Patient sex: F
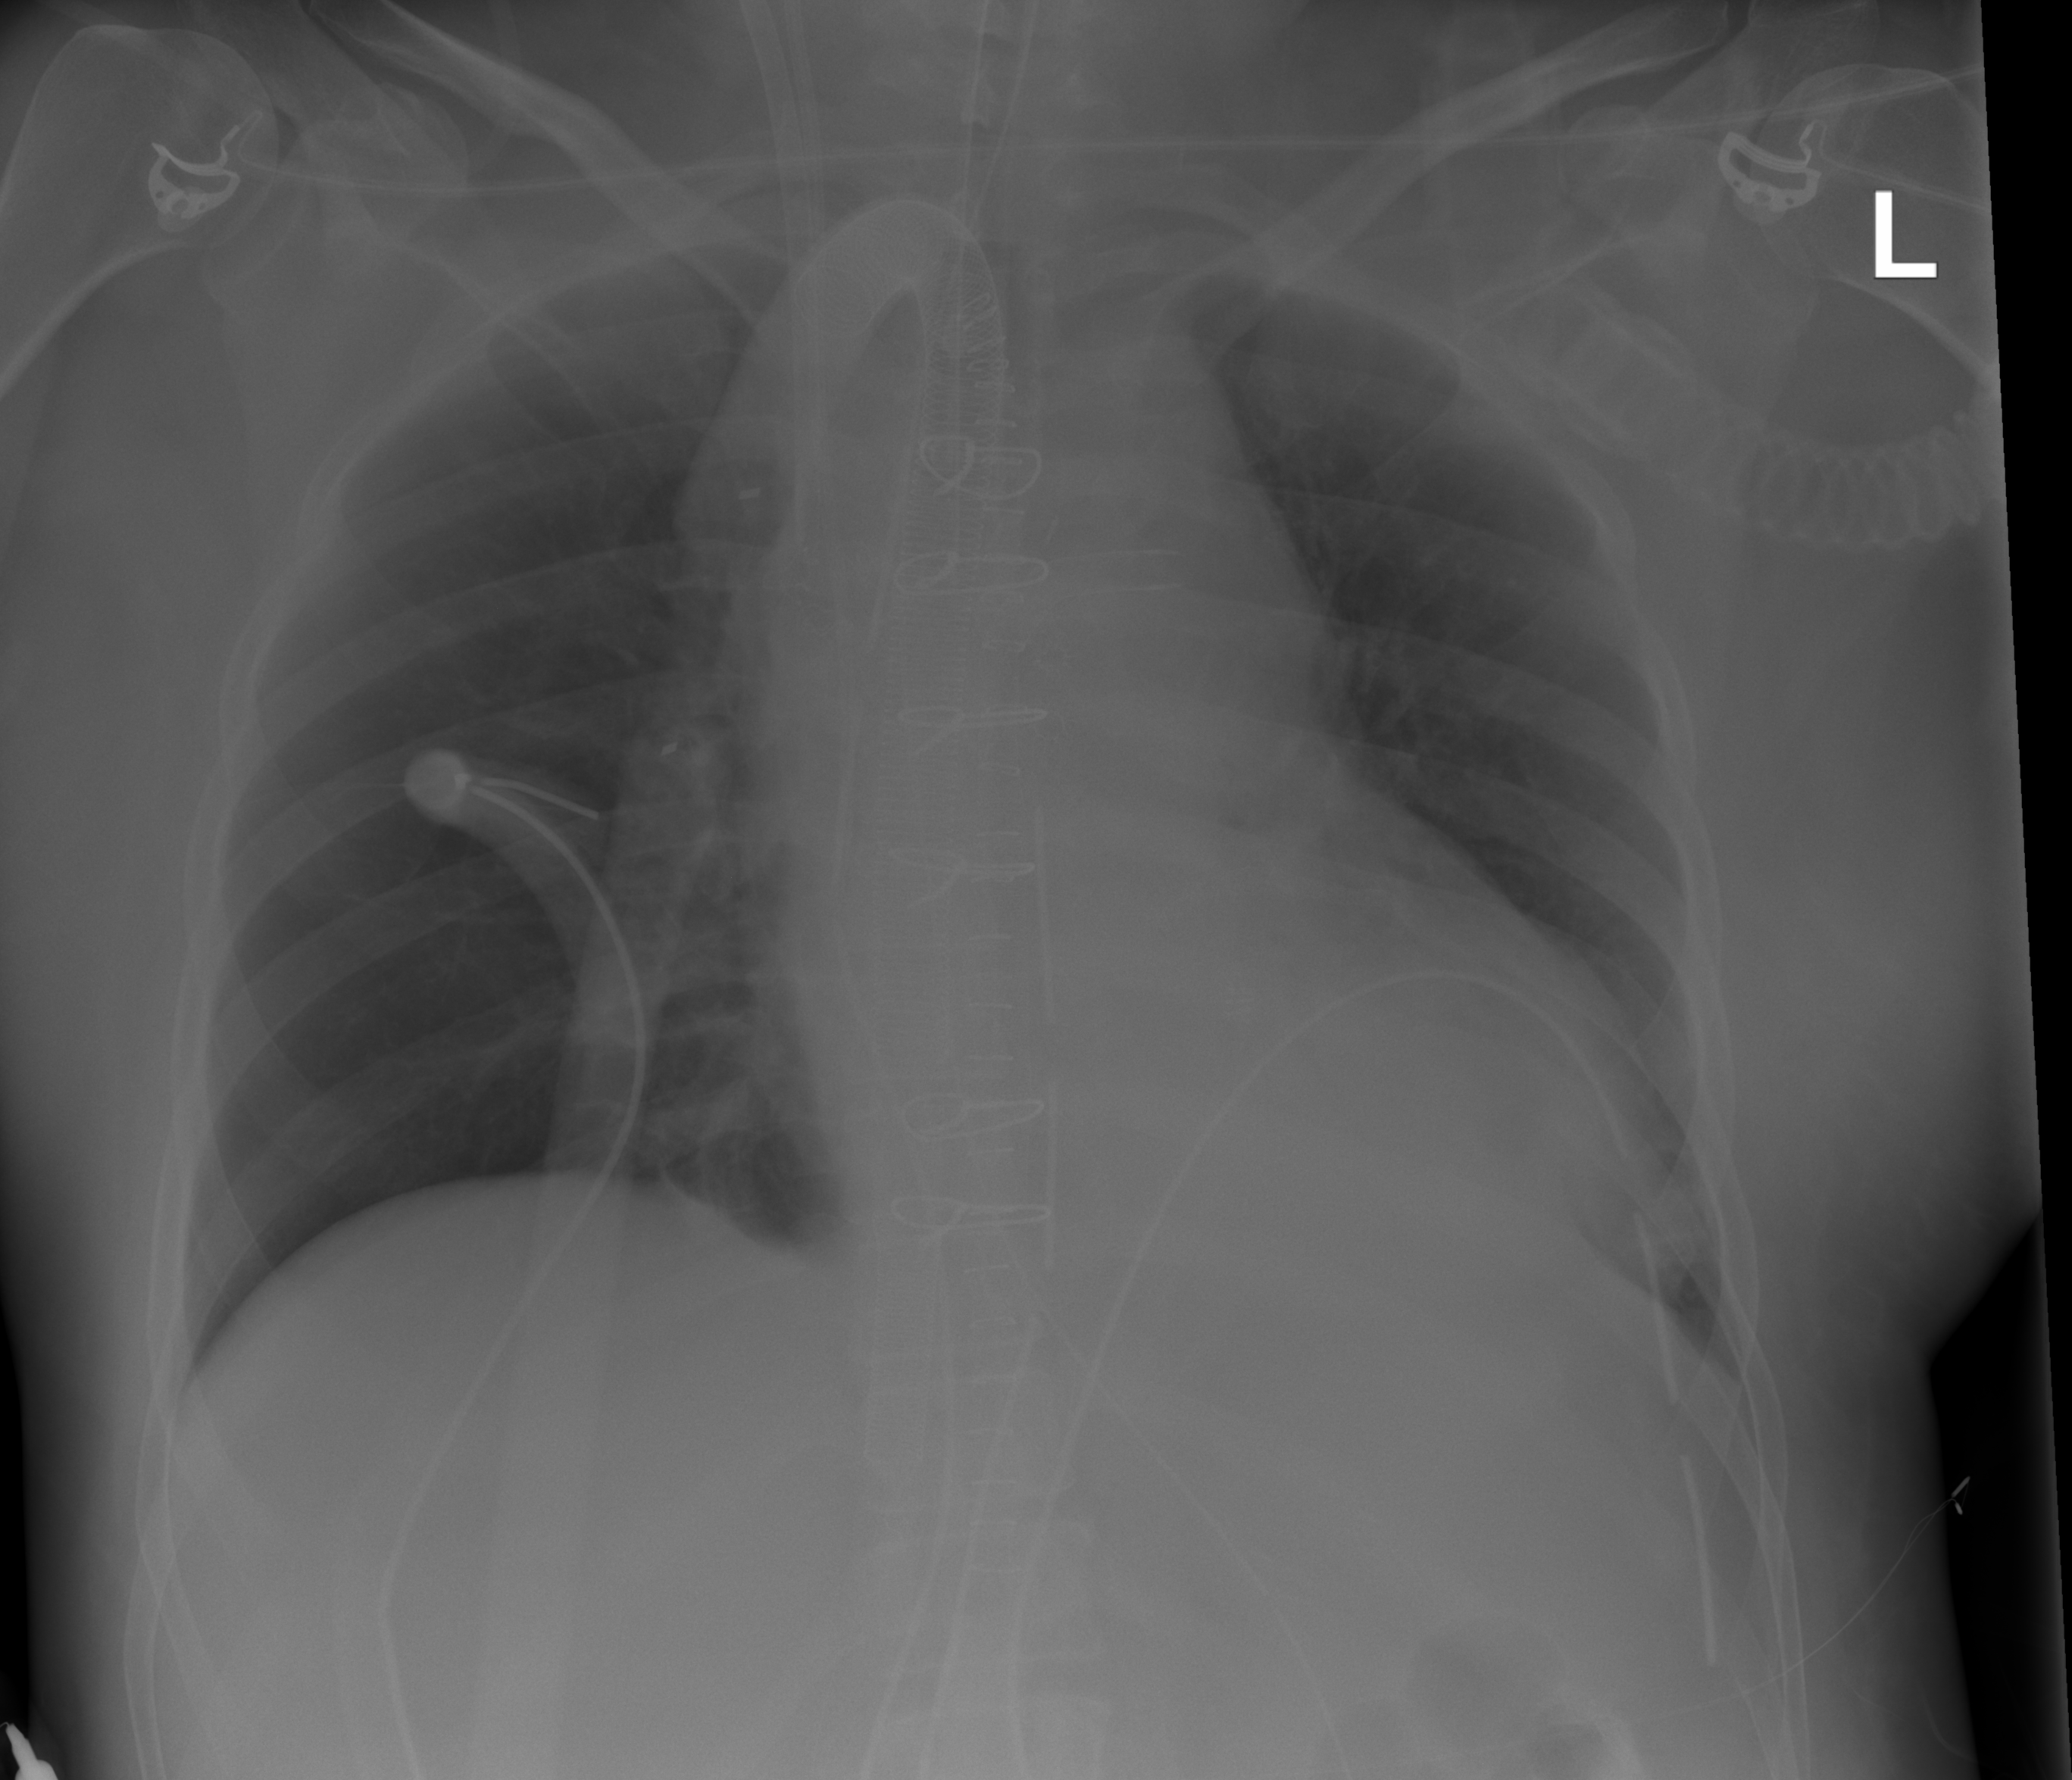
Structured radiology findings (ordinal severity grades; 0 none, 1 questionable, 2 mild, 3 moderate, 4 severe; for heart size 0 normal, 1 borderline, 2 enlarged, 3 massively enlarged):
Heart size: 2
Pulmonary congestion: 0
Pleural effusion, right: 0
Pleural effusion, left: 0
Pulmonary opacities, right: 0
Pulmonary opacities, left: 0
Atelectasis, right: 0
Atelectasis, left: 2